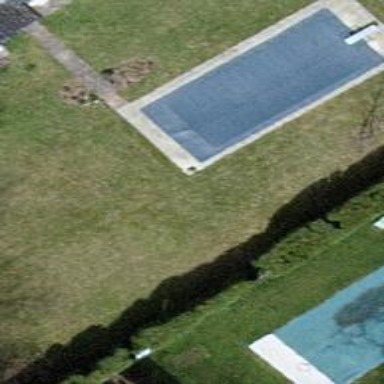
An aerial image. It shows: Swimming pool located in leisure land.